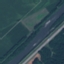
Land use / land cover class: Highway